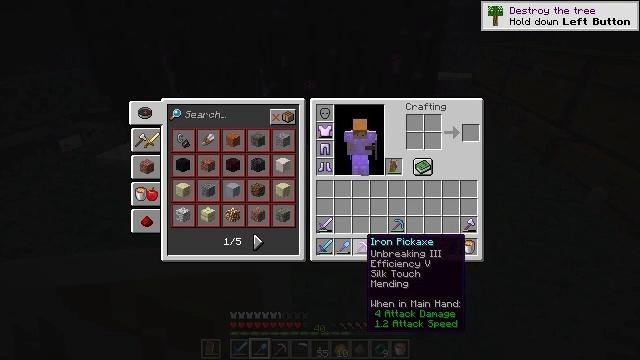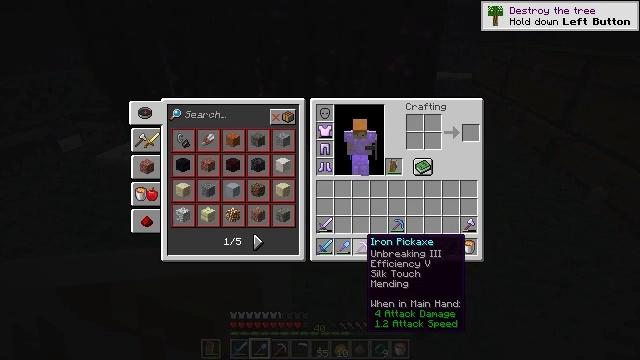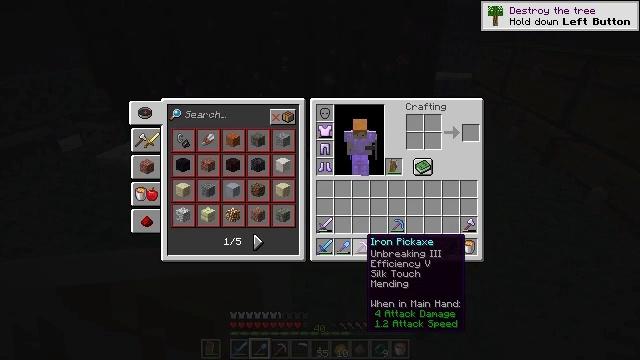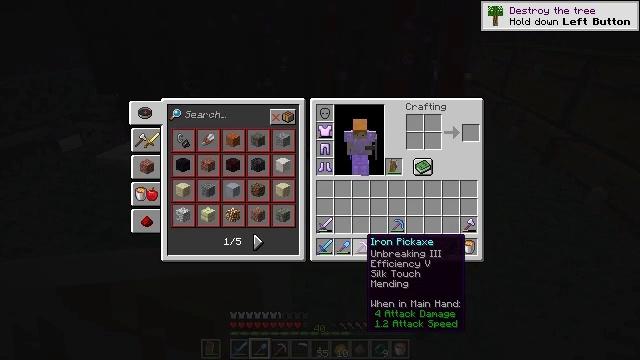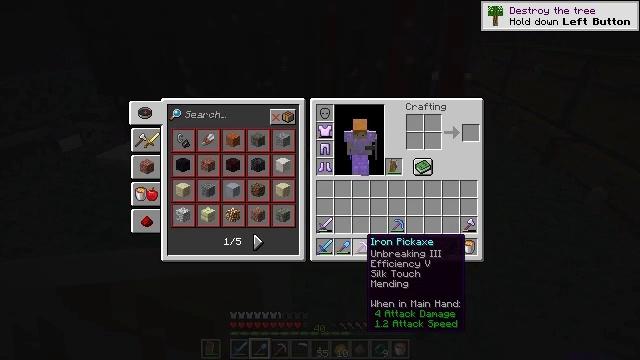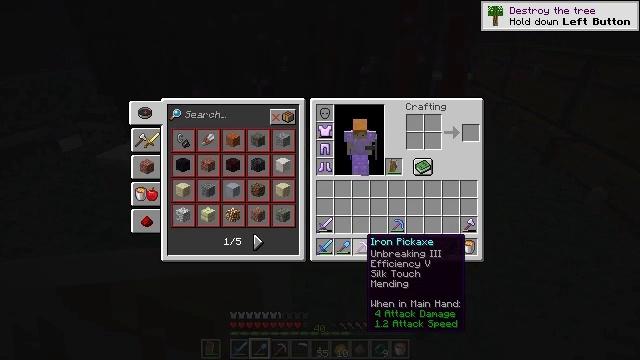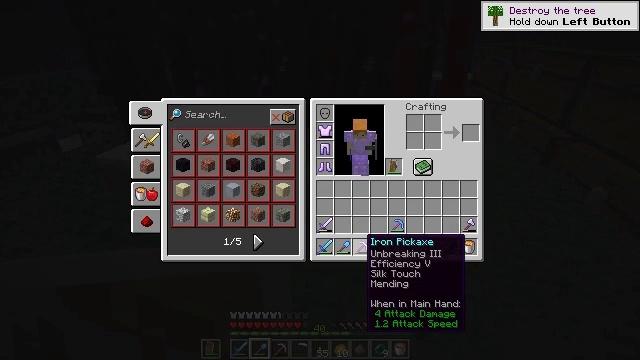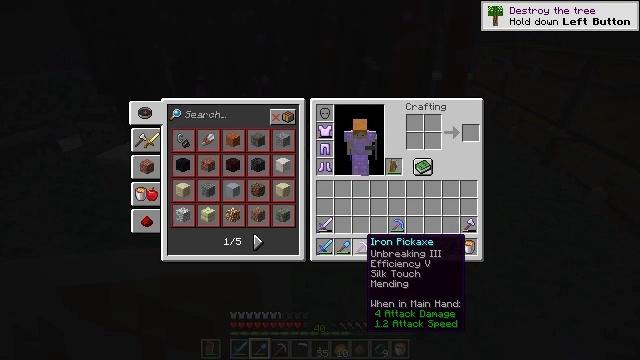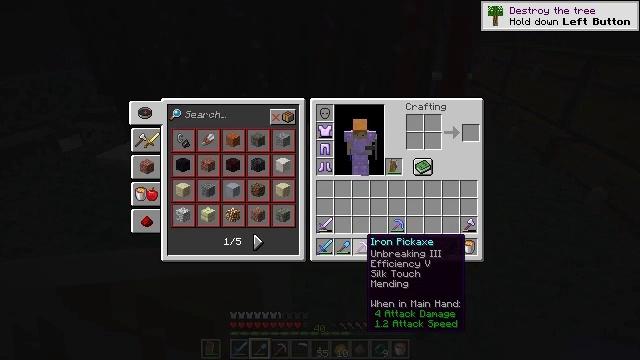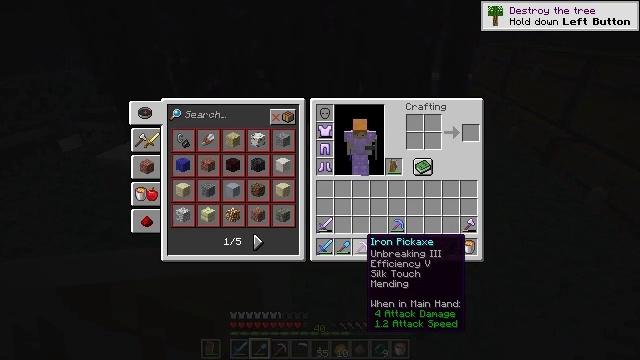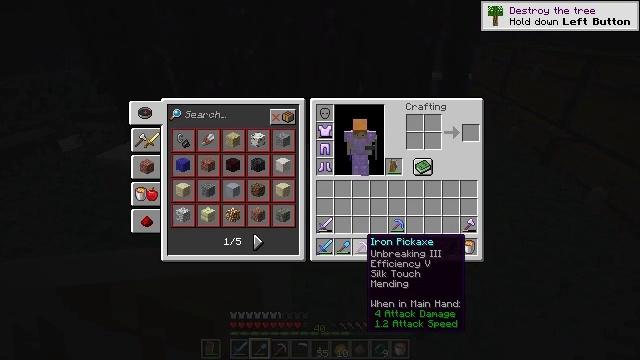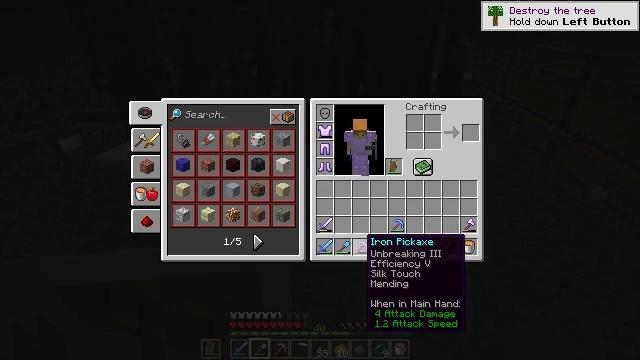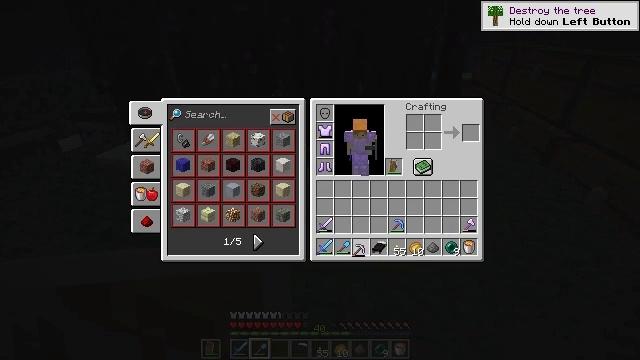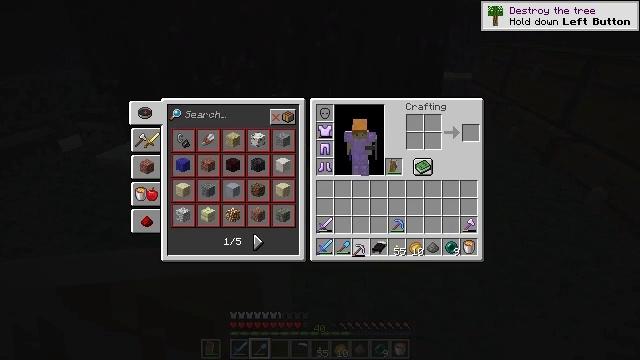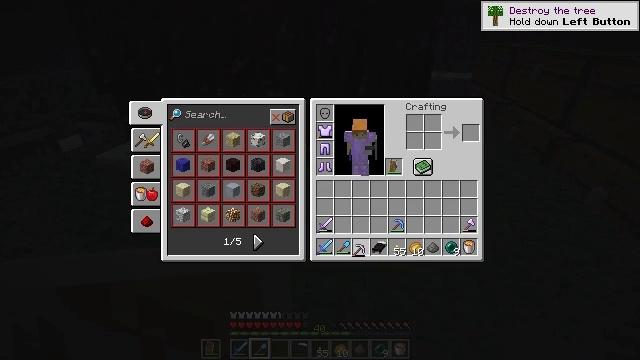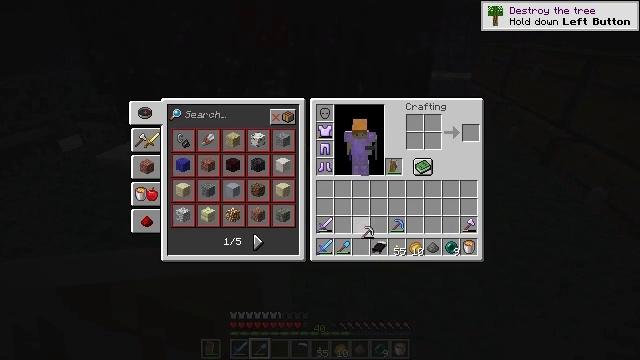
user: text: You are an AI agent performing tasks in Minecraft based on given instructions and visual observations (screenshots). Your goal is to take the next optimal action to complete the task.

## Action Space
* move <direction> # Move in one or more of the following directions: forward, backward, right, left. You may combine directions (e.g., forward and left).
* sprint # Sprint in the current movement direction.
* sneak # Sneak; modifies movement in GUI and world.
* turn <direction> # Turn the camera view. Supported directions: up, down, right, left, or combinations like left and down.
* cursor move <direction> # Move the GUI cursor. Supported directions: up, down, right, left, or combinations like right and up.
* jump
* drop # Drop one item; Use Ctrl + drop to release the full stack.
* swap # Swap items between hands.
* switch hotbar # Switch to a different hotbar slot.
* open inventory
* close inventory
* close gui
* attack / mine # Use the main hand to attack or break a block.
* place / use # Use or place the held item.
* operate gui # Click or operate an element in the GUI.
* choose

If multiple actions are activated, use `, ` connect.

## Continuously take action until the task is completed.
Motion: motion action
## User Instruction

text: Kill an enderman.
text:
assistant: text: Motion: no_op
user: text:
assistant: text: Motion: no_op
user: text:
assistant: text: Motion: no_op
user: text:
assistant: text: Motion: no_op
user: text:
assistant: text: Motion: no_op
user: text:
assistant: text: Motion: no_op
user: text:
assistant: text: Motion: no_op
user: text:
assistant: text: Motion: no_op
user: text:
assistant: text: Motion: no_op
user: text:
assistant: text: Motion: no_op
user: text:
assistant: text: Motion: no_op
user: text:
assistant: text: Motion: operate gui
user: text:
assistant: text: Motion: operate gui
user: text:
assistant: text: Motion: operate gui
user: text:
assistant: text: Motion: cursor move right and up
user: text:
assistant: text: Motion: cursor move right and up
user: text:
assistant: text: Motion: cursor move up
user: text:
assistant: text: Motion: no_op
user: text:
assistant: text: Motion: no_op
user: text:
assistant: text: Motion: no_op
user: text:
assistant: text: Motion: no_op
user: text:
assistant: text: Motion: no_op
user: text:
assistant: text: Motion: no_op
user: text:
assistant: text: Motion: no_op
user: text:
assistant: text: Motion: no_op
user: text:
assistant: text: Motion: no_op
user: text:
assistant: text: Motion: no_op
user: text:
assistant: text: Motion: no_op
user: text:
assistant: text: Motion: operate gui
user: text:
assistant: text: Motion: operate gui